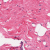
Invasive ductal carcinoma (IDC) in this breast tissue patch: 0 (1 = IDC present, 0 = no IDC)